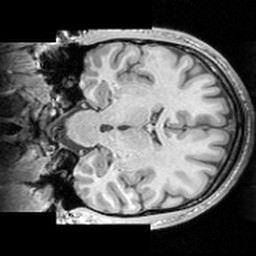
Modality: T1w
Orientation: coronal
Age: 29
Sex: male
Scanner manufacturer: siemens
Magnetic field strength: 3 T
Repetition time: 1.63 s
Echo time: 0.00311 s